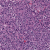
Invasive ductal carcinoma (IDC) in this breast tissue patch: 1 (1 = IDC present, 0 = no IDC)